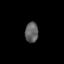
Tissue: lung
Cell type: Epithelial cells
Senescence score: 0.1971
Nuclear area (px): 263
Mean DAPI intensity: 96.422